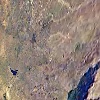
Label: land